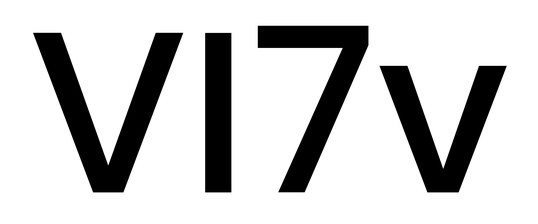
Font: Poppins-Medium